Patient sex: M
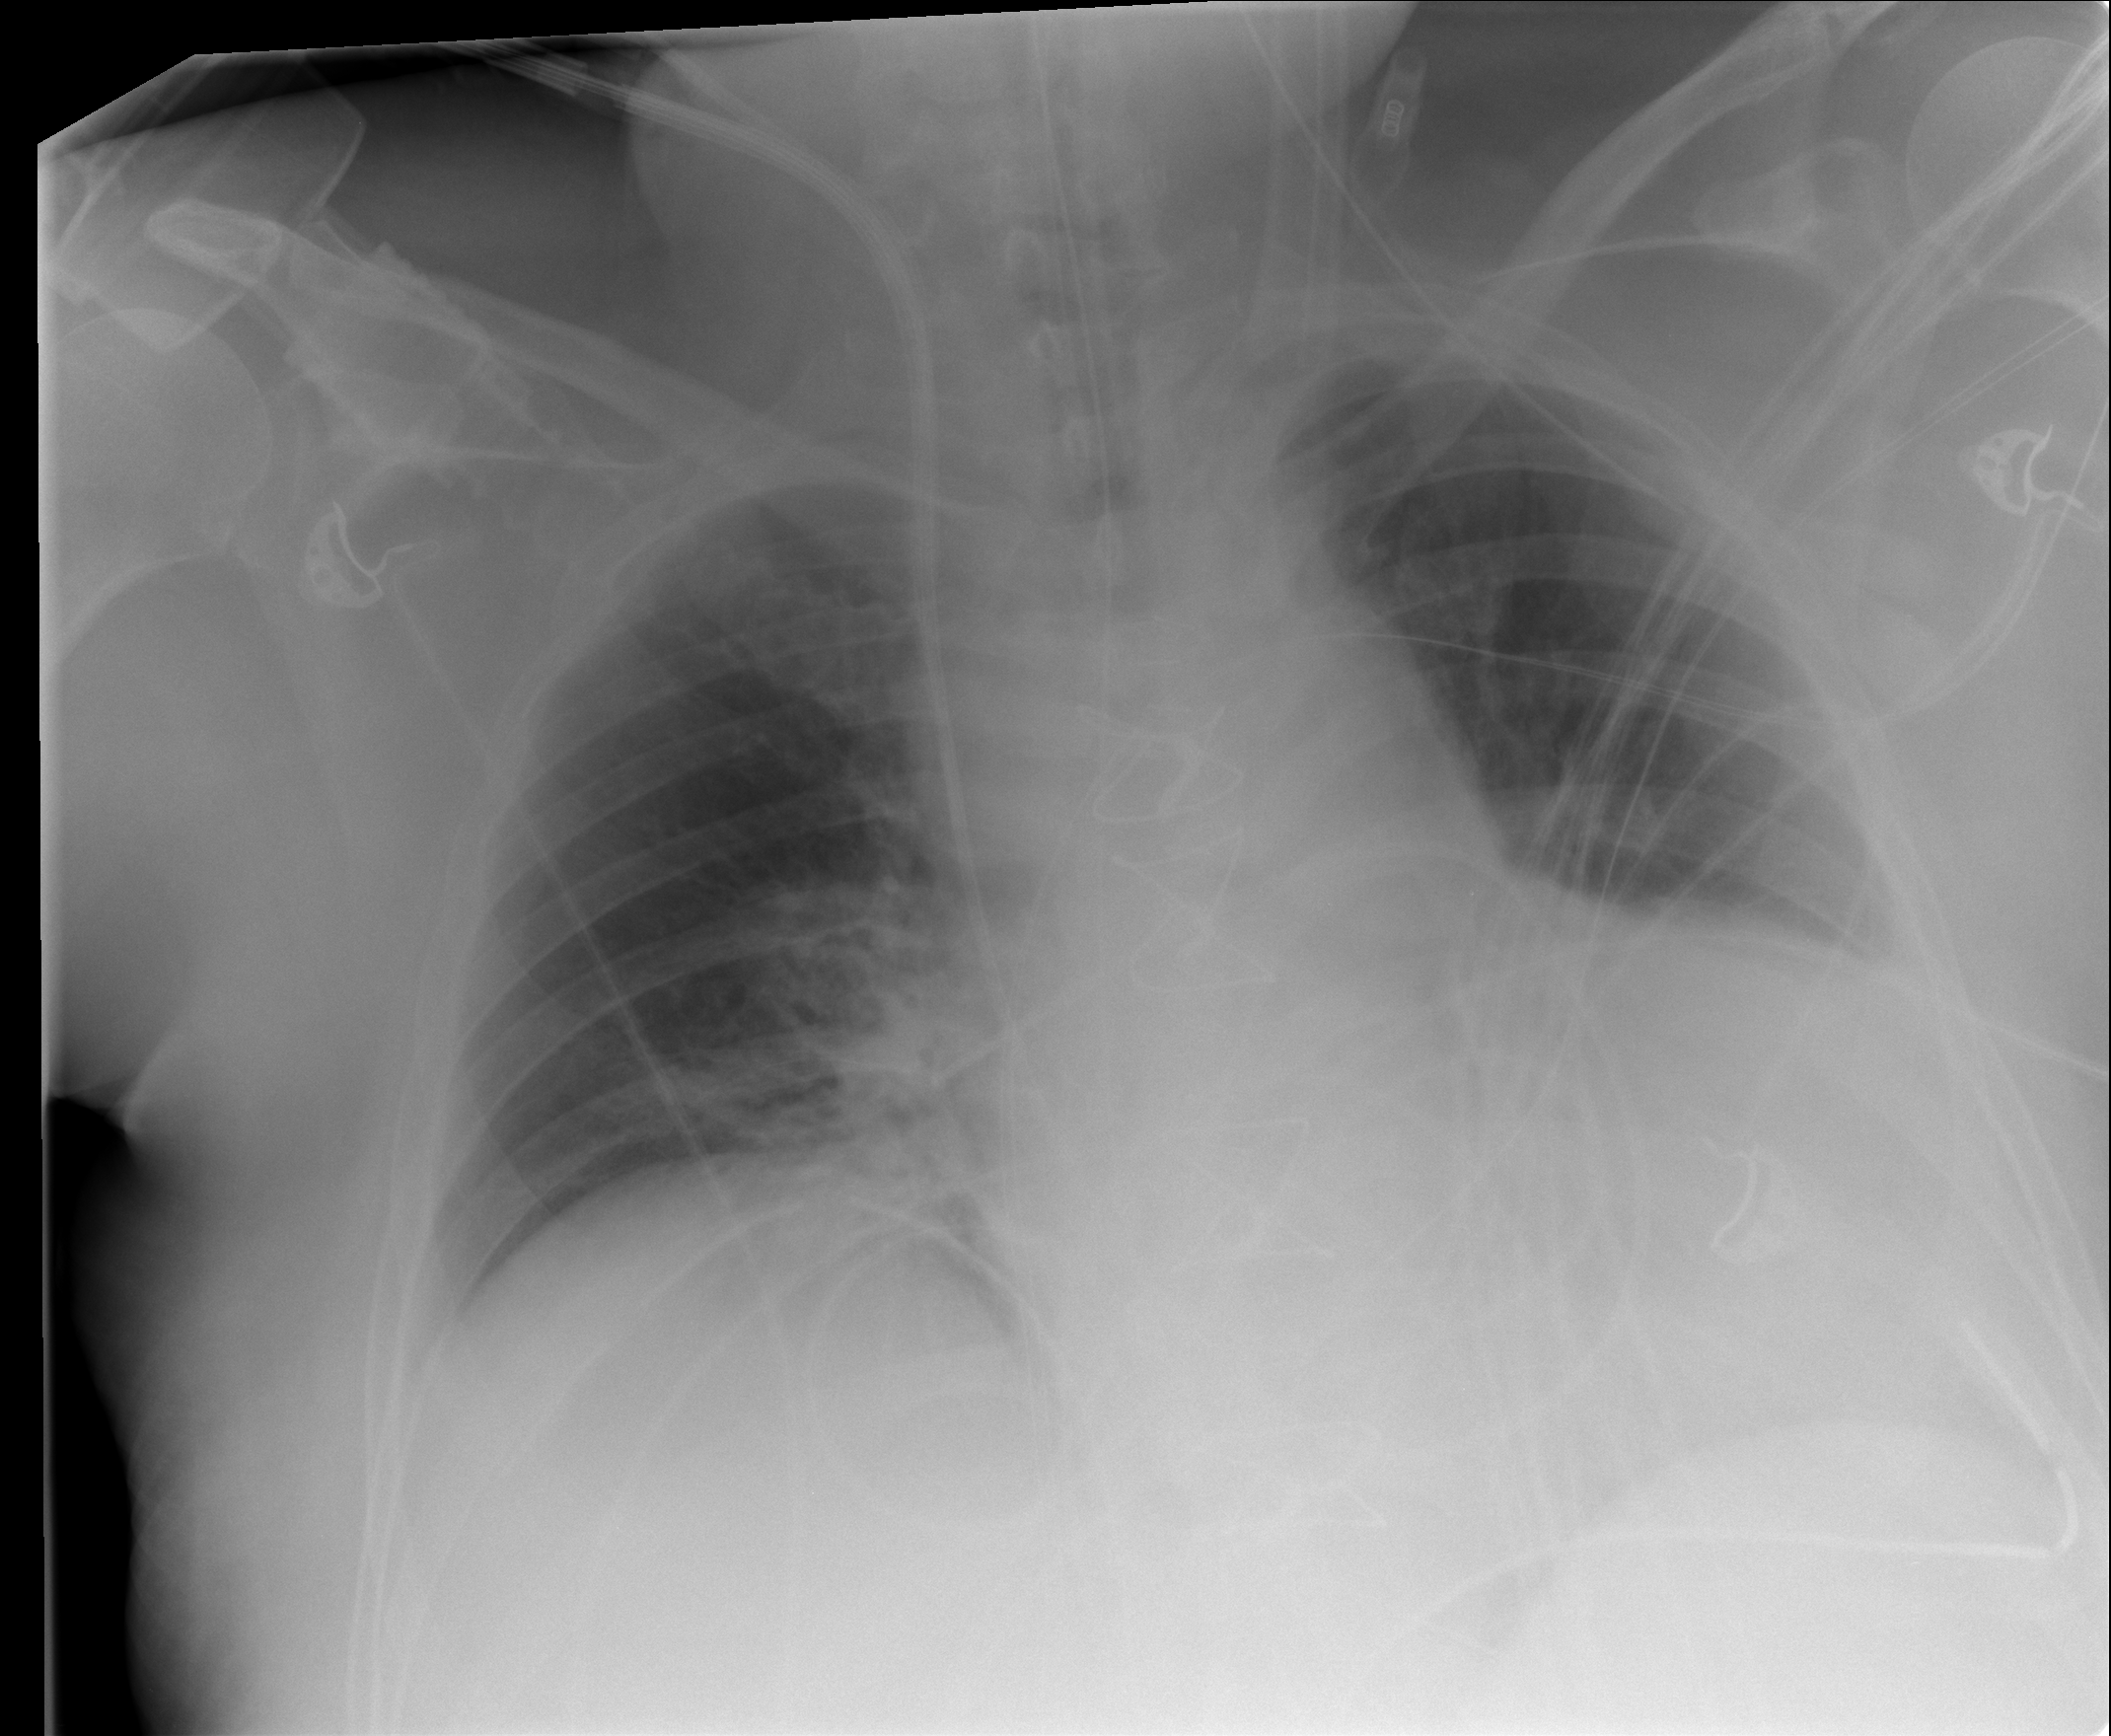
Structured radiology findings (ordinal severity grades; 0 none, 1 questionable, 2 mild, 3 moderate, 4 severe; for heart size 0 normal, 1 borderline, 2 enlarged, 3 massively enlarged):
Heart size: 2
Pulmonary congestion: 2
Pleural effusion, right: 0
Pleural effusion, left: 1
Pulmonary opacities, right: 2
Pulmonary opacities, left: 0
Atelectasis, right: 2
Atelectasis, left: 0